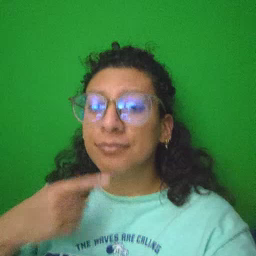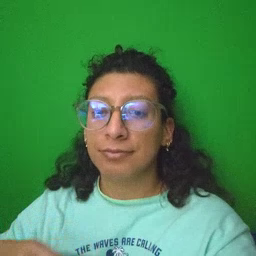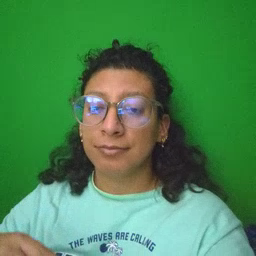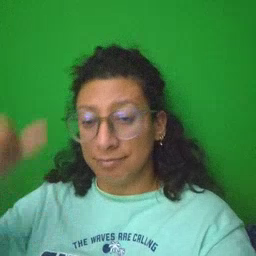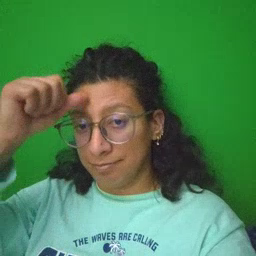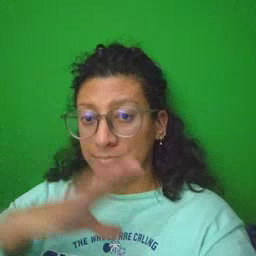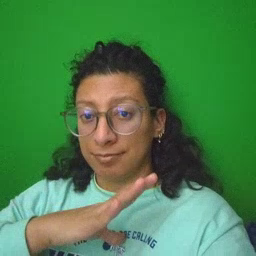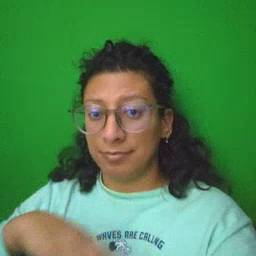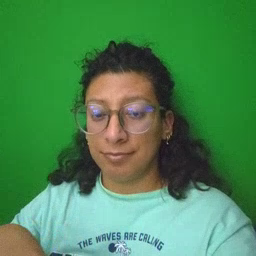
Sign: man